Question: I can't figure out why this isn't working?
'''
var $formElement = $("#upload-form");
var formData = new FormData($formElement);
formData.append("file", blob_output, "timelapse.webm");
formData.append('token', token);
$formElement.submit();
'''
I want to append the file 'timelapse.webm' and also the 'token' data when I submit '$("#upload-form")'. It doesn't seem to be working.
The inspector shows this is empty:

Related information:
<URL>
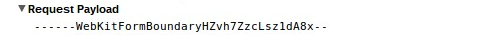
Answer: You need to send the FormData, not submit the HTML form. For example:
'''
$.ajax({
url: submitUrl,
data: formData,
processData: false,
contentType: false,
type: 'POST',
success: function(data) {
...
}
});
'''